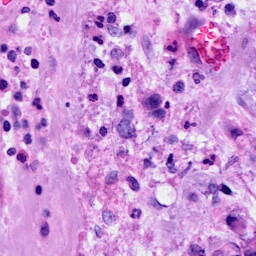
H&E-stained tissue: Breast